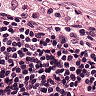
Metastatic tissue present: no